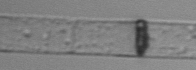
Label: Dactyliosolen_blavyanus